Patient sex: M
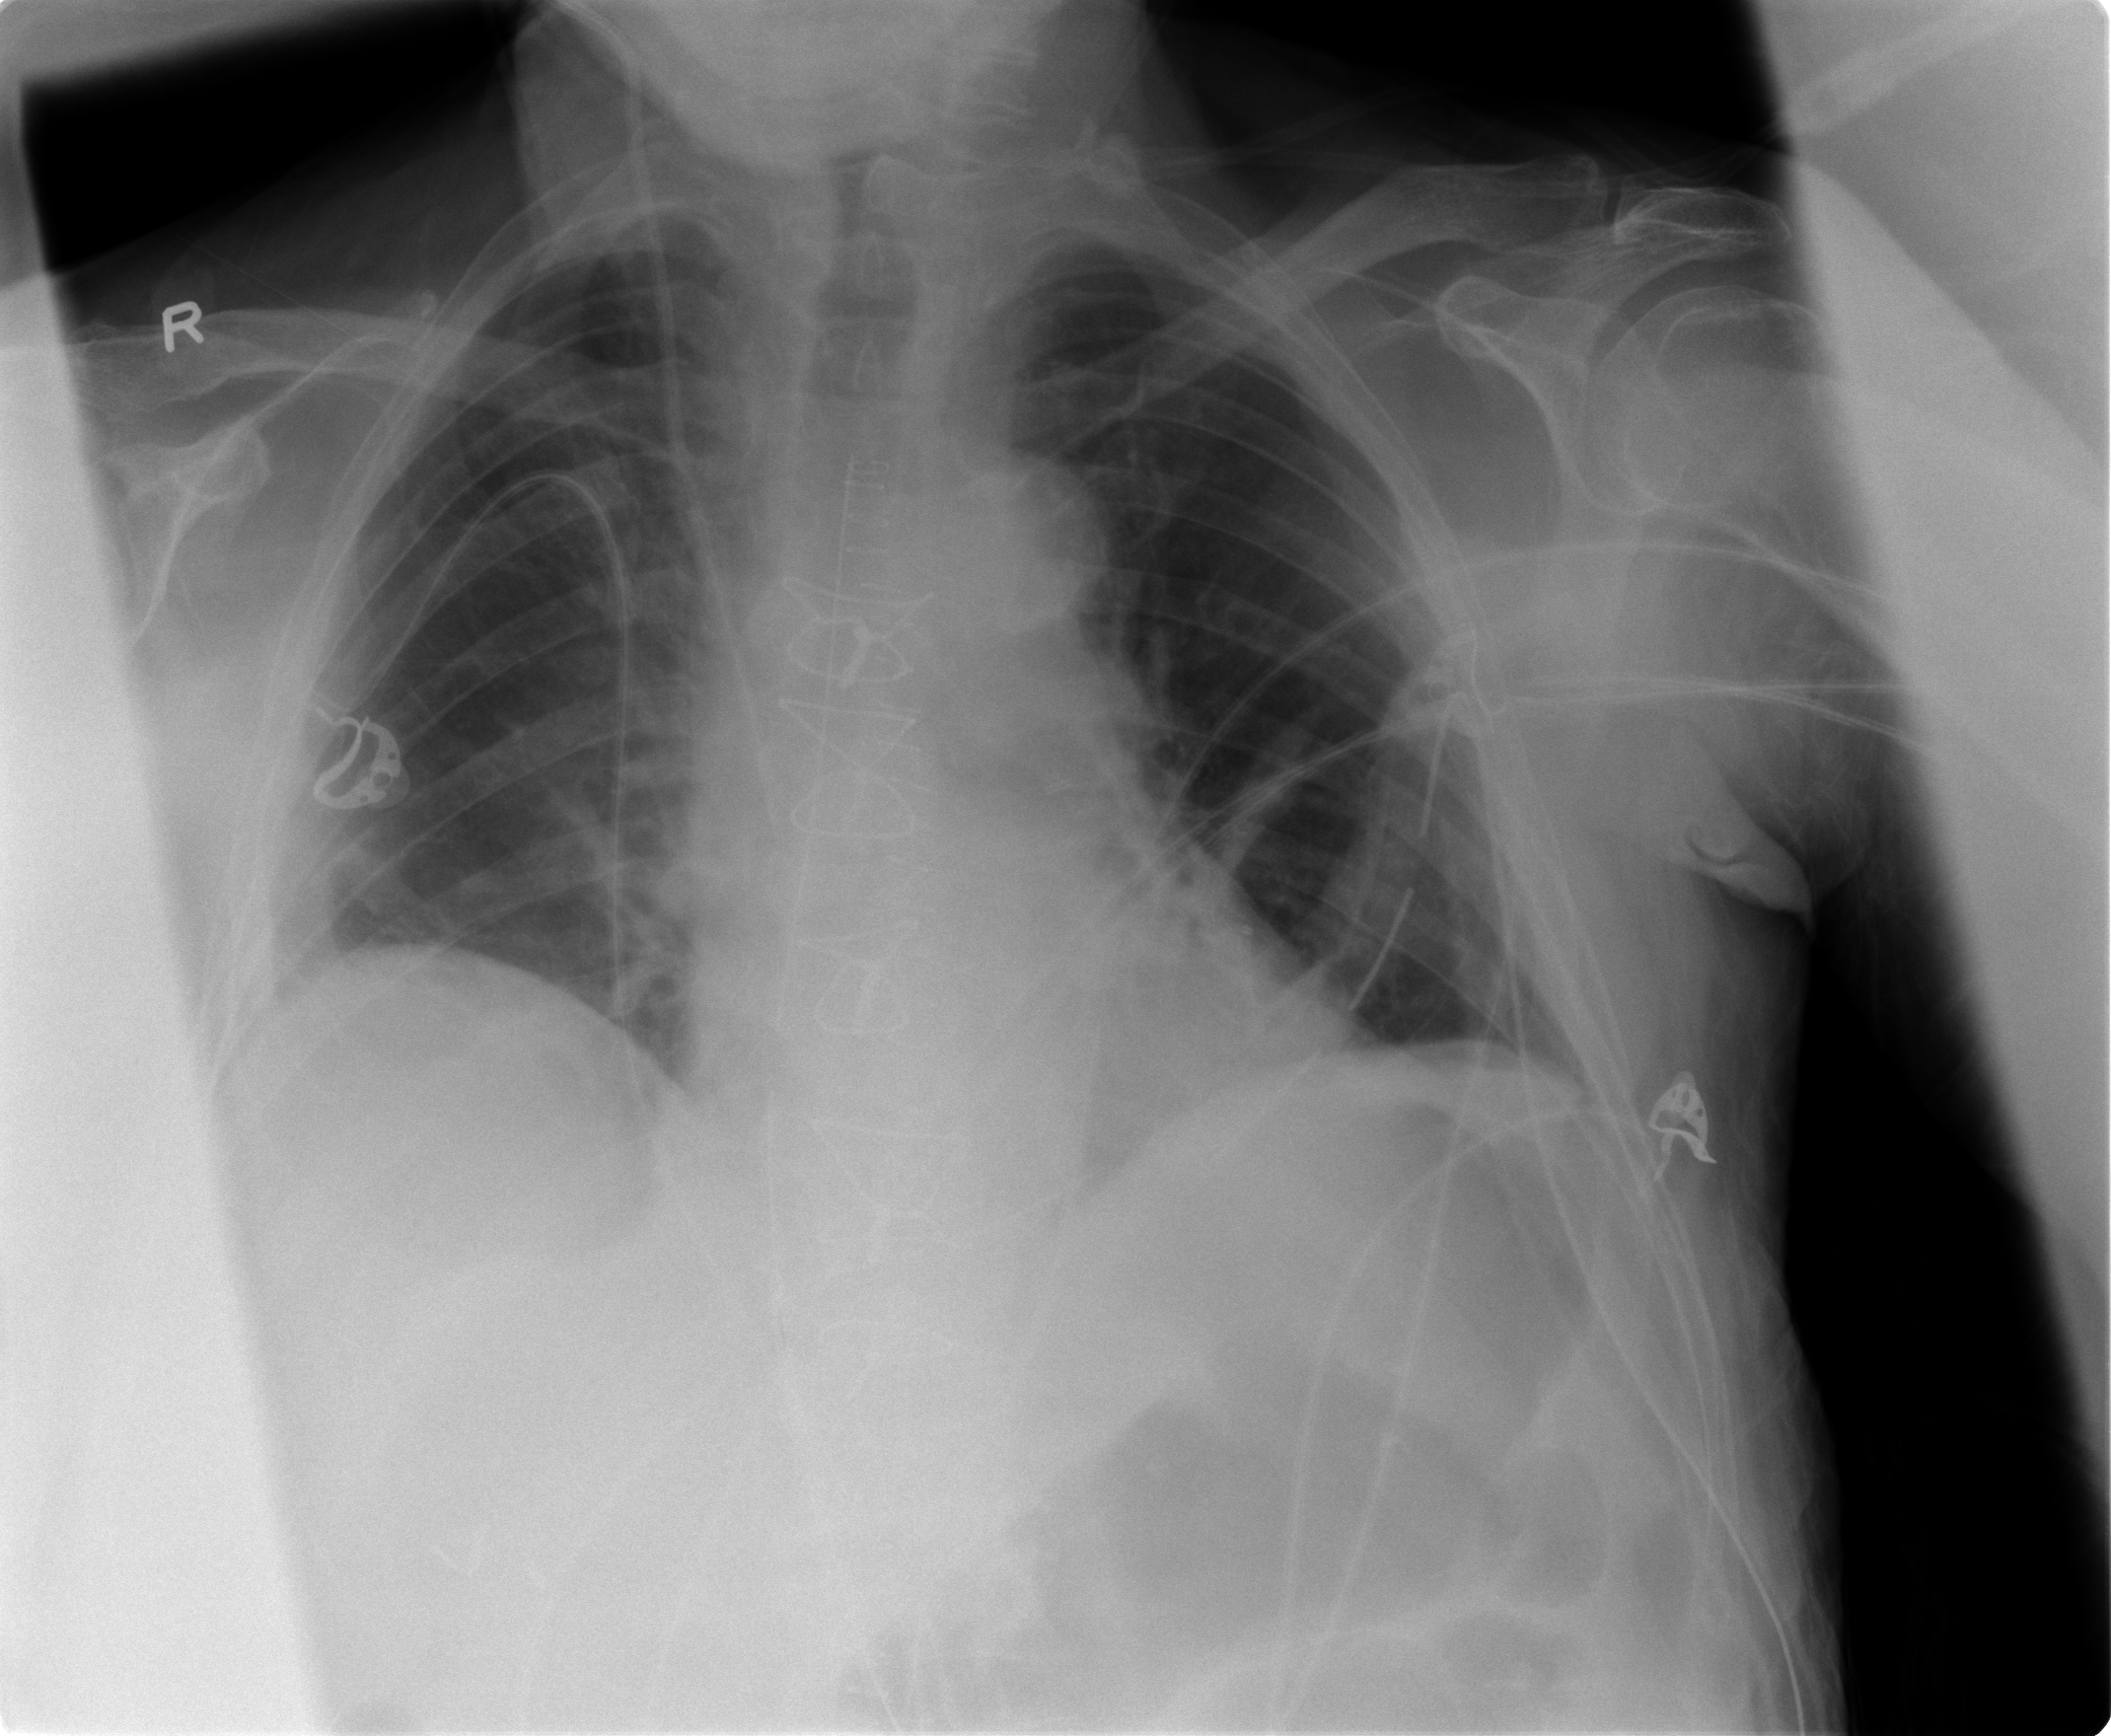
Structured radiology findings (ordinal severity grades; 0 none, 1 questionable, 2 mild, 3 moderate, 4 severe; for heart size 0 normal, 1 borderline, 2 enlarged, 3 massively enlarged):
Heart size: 0
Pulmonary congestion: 2
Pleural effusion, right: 2
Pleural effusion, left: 0
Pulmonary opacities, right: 0
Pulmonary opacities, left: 0
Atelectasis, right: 2
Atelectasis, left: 2